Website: apple-inc
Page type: account-selection
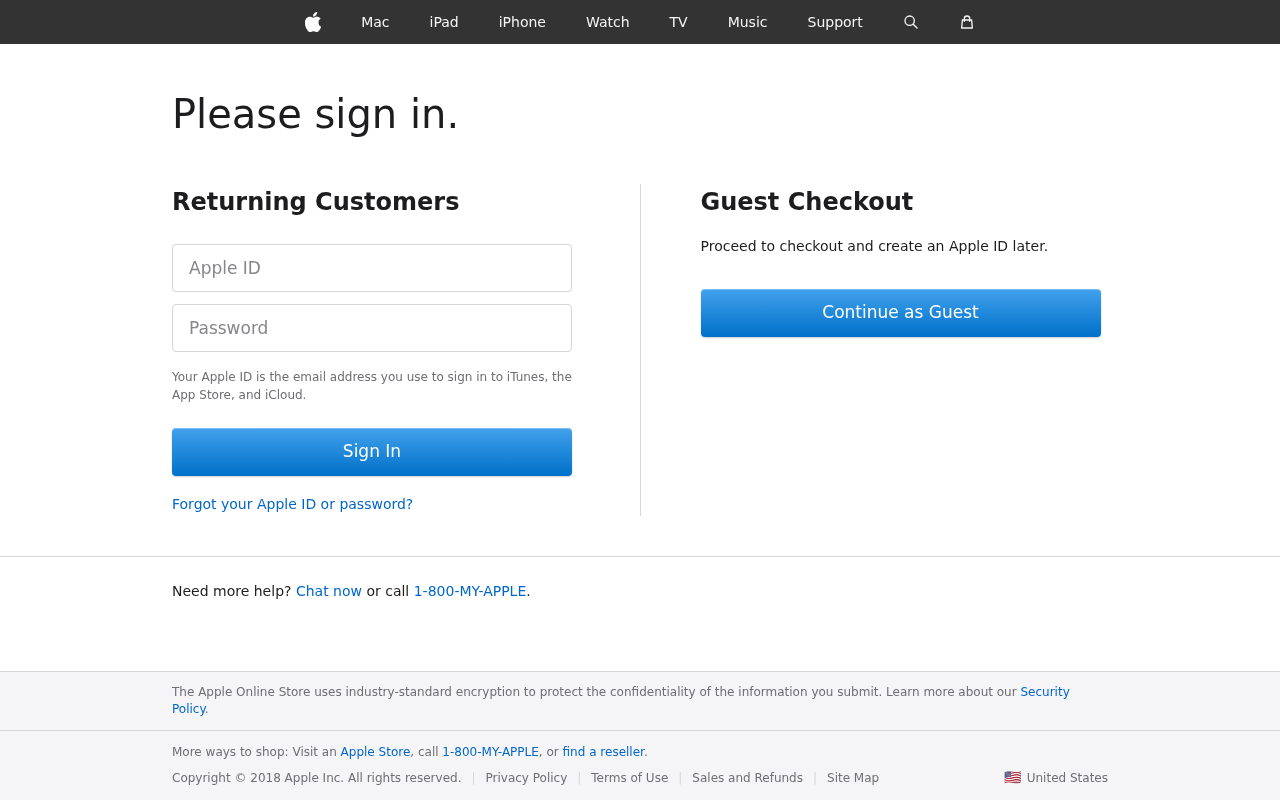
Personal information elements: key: PII_LOGIN_USERNAME
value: frank.wright